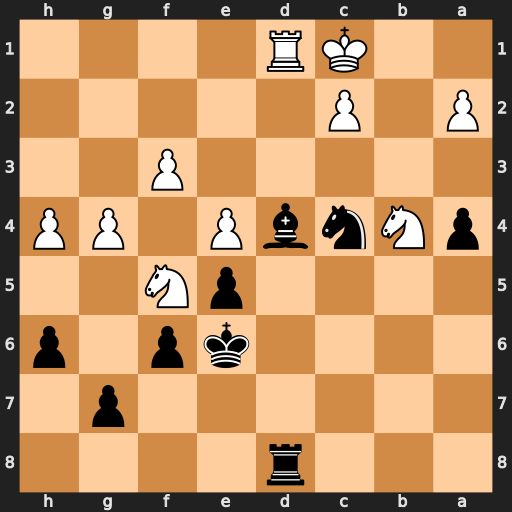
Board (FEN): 3r4/6p1/4kp1p/4pN2/pNnbP1PP/5P2/P1P5/2KR4
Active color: b
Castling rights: -
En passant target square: -
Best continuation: Bb2+ Kb1 Rxd1#